Field crop: maize
Growth stage: 1
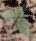
Species: datura